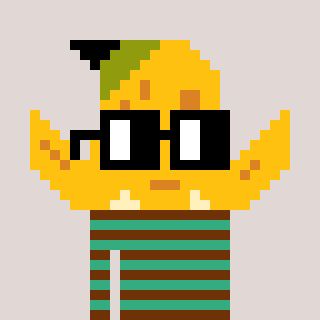
a pixel art character with square black glasses, a banana-shaped head and a teal-colored body on a warm background